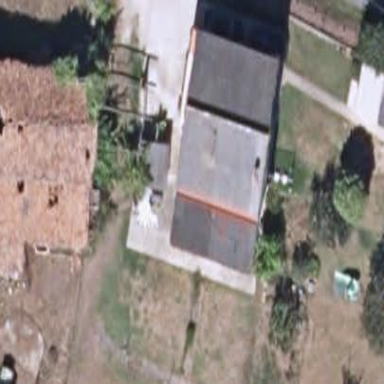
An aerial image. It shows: Simple and straightforward house.